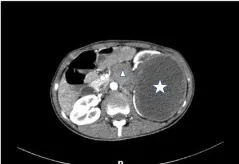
Patient's pre- and post-treatment imaging data. (E, F) Preoperative abdominal contrast-enhanced CT scans show the left renal tumor and the metastasis to the inferior vena cava.
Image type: radiology (ct)